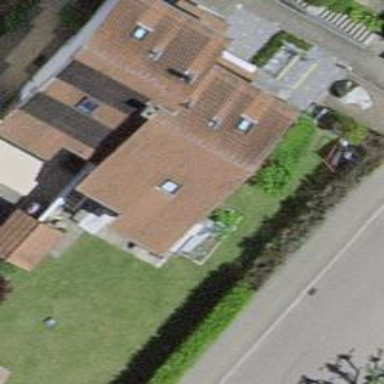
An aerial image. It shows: Semidetached house.